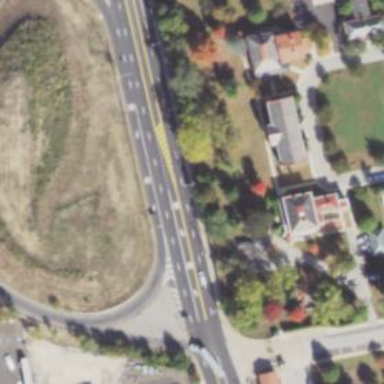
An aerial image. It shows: Secondary road with asphalt surface.